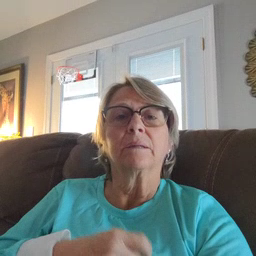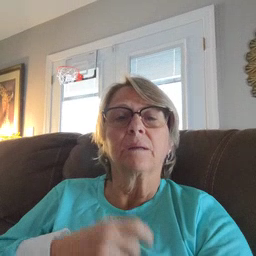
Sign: tongue